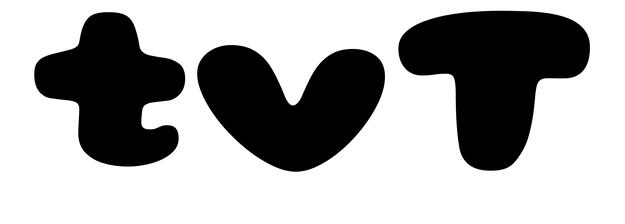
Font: Gluten_Black